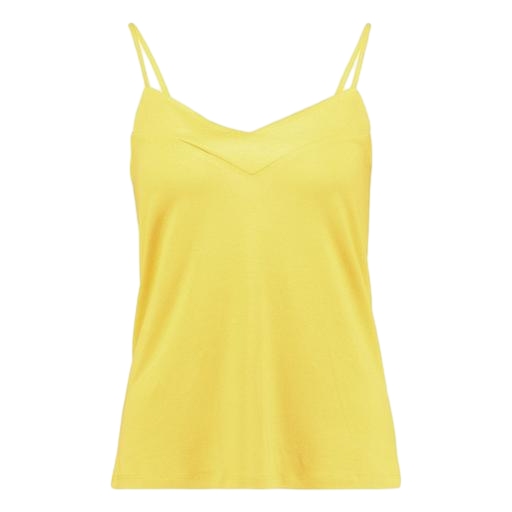
longline cami, strappy v neck cami, yellow pointelle-trimmed camisole, white background